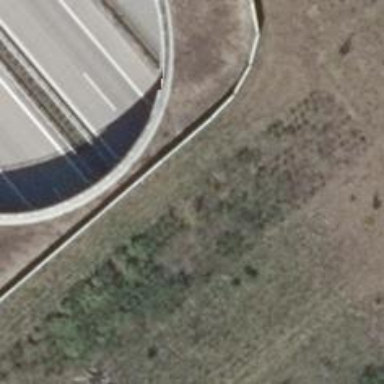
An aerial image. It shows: Concrete motorway.